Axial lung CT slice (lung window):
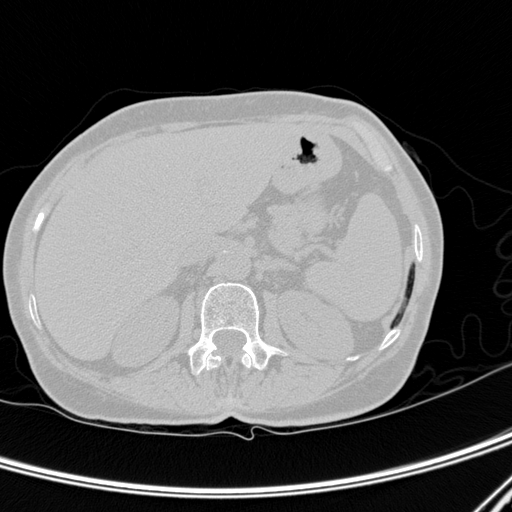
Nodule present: no